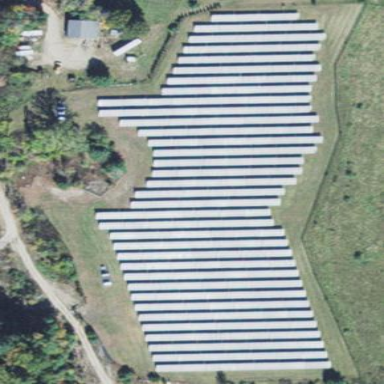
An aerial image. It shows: Solar power plant utilizing photovoltaic technology to produce electricity.